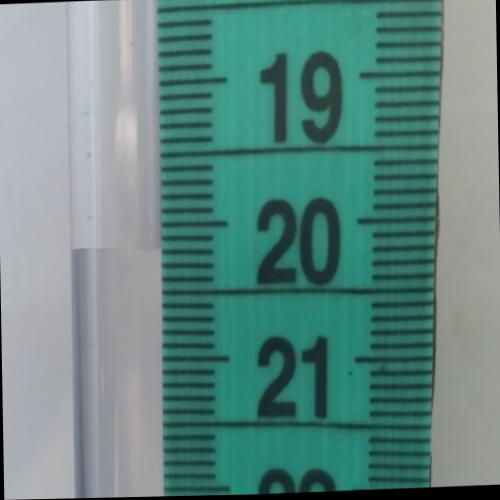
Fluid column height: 20.2 cm